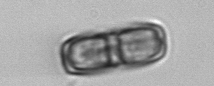
Label: Ephemera